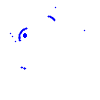
Particle: electron